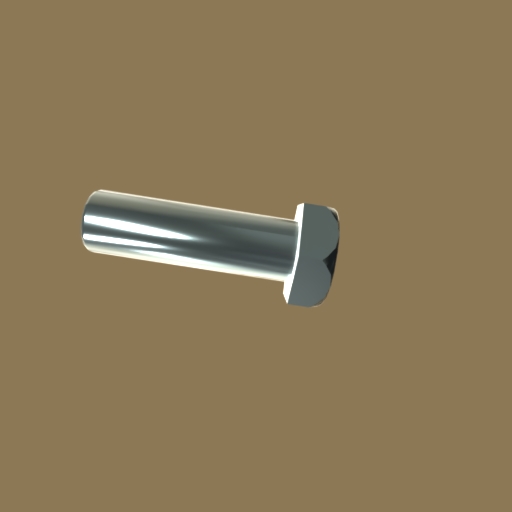
Label: bolt